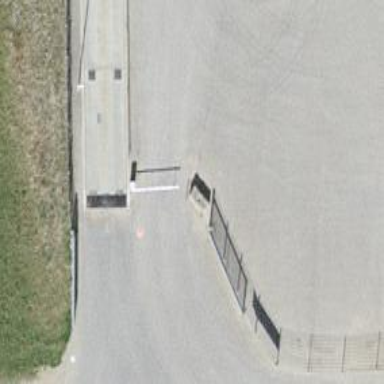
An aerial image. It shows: Gate.